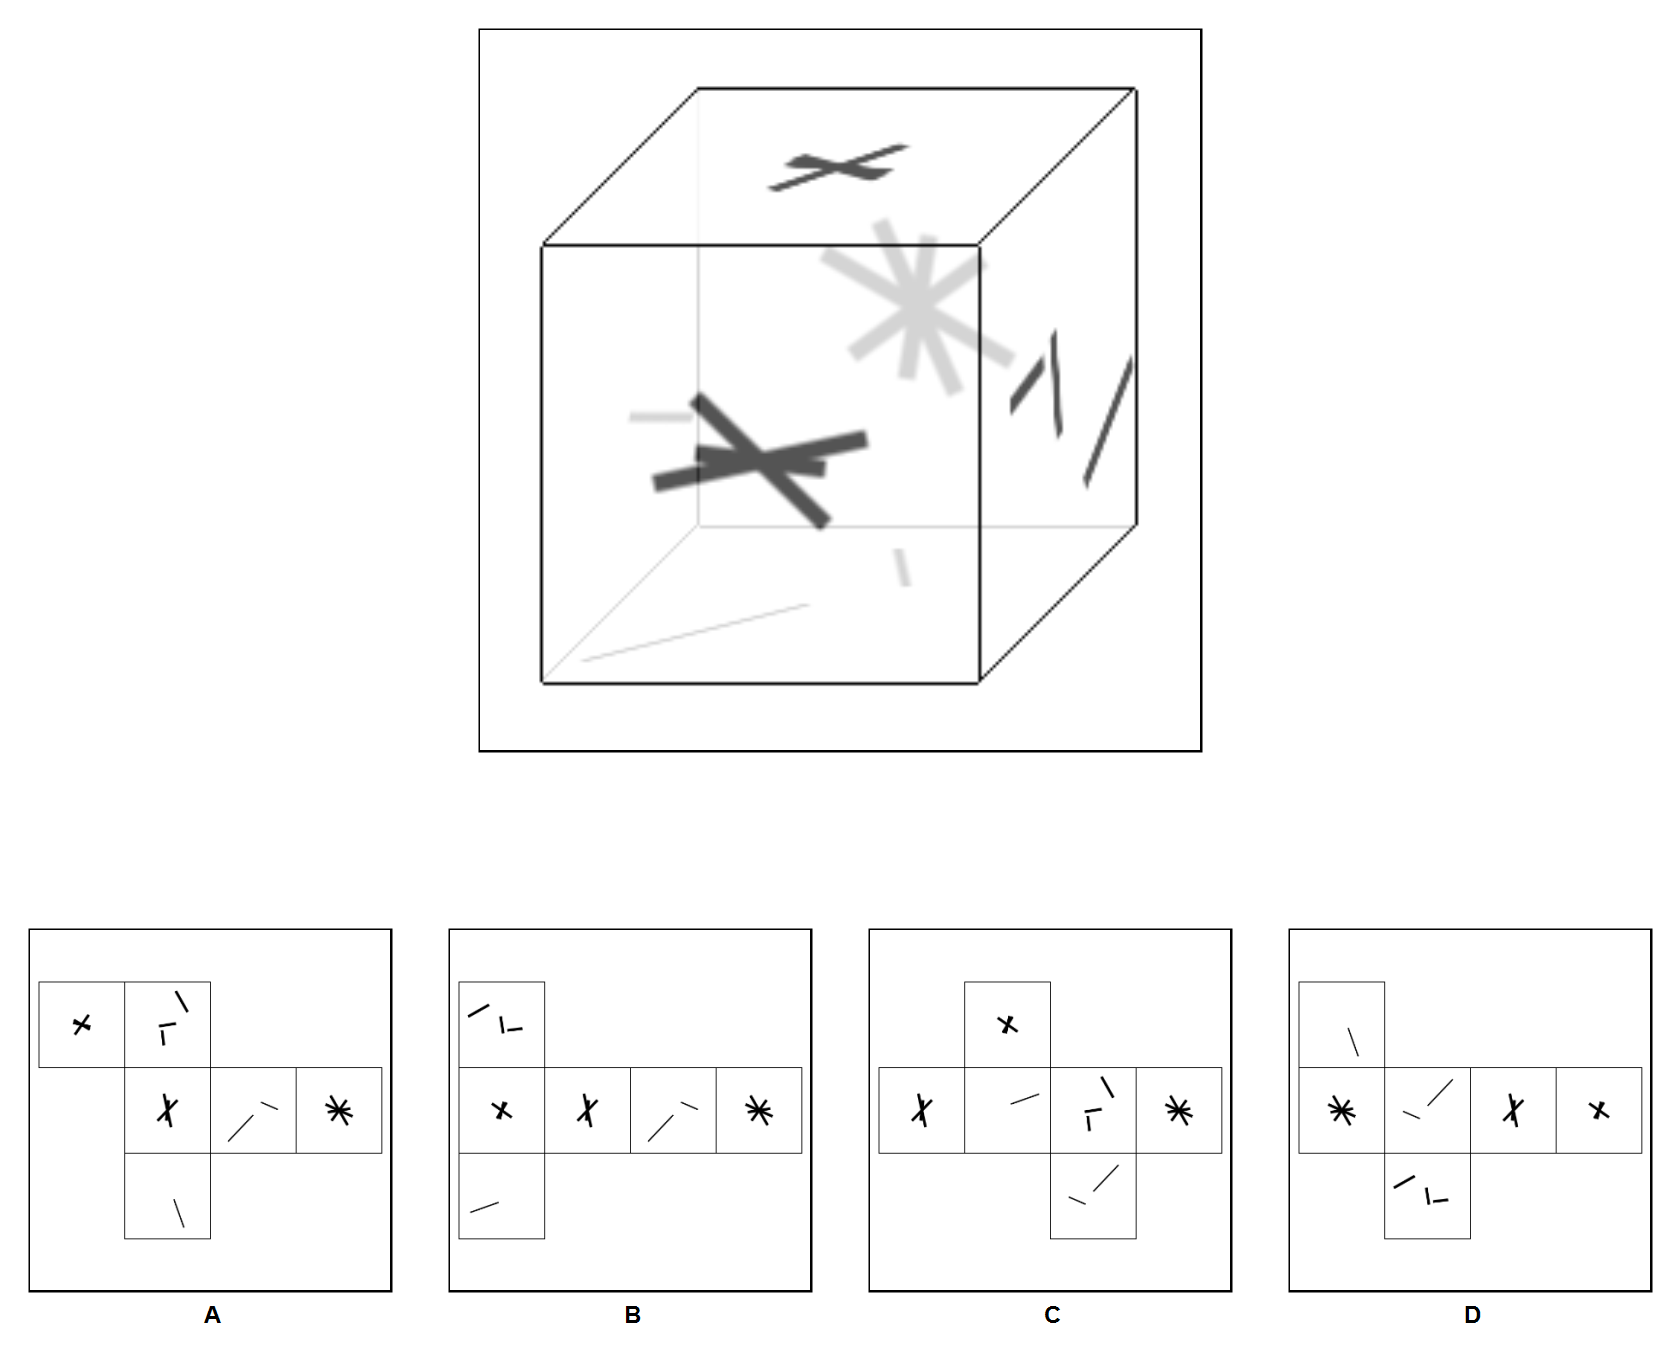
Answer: C